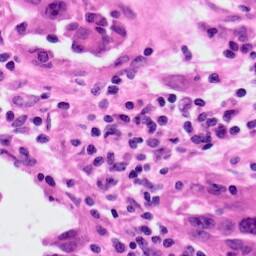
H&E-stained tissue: Lung